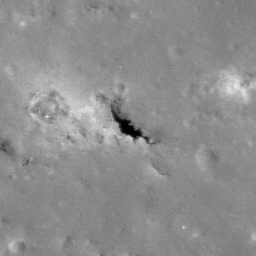
Pit: Kepler 1
Host crater: Kepler
Host type: impact_melt
Lunar coordinates: latitude 8.274, longitude 322.05